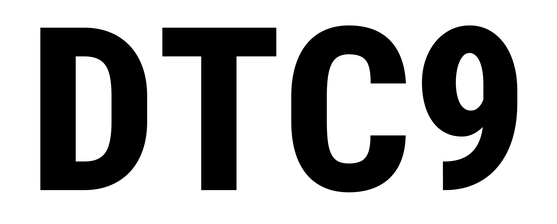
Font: Roboto_Condensed_ExtraBold